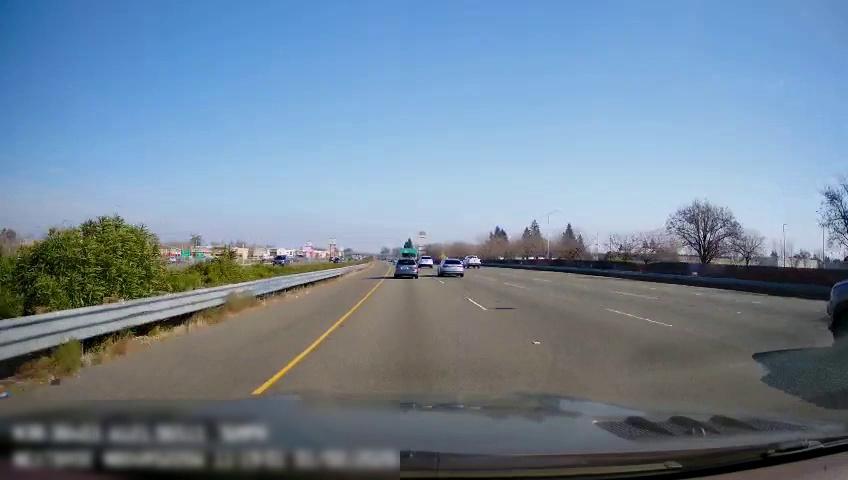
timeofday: Day
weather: Sunny
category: Drivable Space
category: Vehicles | Car
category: Vehicles | Car
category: Vehicles | Truck
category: Vehicles | SUV
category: Vehicles | Car
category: Vehicles | Truck
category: Lanes | Current Lane
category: Lanes | Current Lane
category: Lanes | Alternate Lane
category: Lanes | Alternate Lane
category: Lanes | Alternate Lane
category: Traffic | Lights
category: Traffic | Lights
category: Traffic | Signs